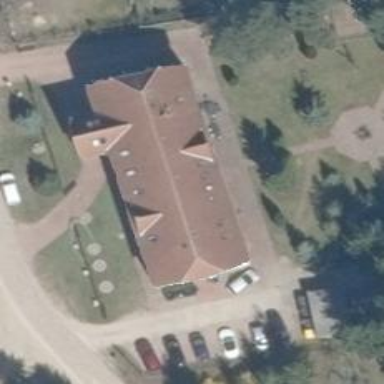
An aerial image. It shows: Nursing home.